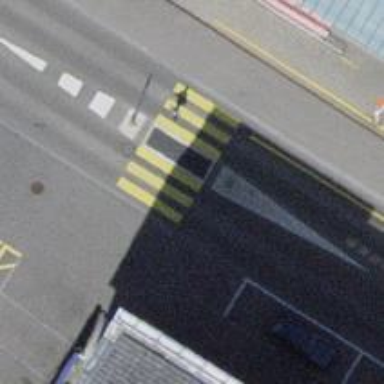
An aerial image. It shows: Marked road crossing.